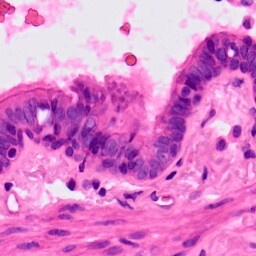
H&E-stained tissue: Lung